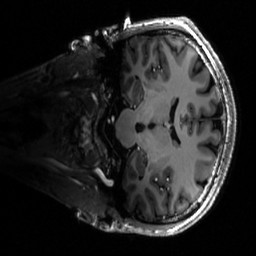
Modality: T1w
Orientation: coronal
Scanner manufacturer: siemens
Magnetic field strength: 6.98 T
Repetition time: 2.25 s
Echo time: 0.00201 s